Field crop: tomato
Growth stage: 2
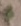
Species: solanum